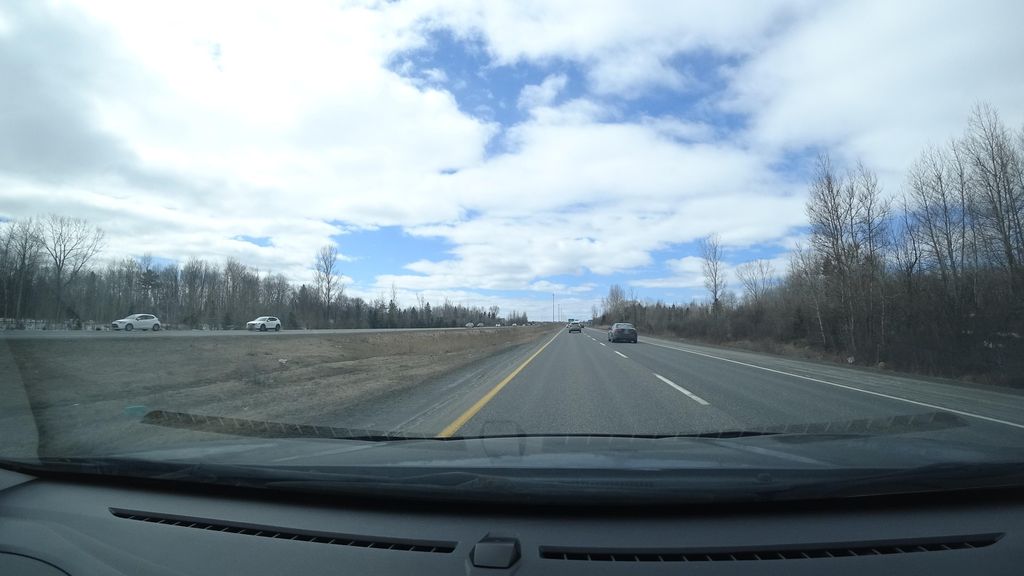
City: quebec_city